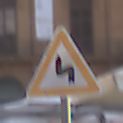
Verkehrszeichen: DoppelkurveZunaechstLinks
Umgebung: Outdoor, Urban
Tageszeit: MorningAfternoon
Wetter: PartlyCloudy
Licht: Natural
Jahreszeit: NotSpecified
Kontrast: LowContrast